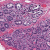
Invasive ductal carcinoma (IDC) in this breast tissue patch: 0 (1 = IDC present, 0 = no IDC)